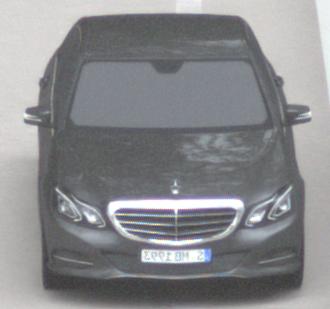
Make: Mercedes-Benz
Model: E 200
Detailed model: E-Class (212) Limousine
Model produced from: 2013/04
Model produced until: 2015/10
Doors: 4
Color: gray
Road condition: dry road
Daytime: morning or afternoon
Contrast: low contrast